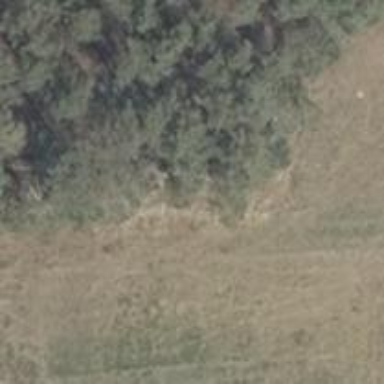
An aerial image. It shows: Hunting stand.